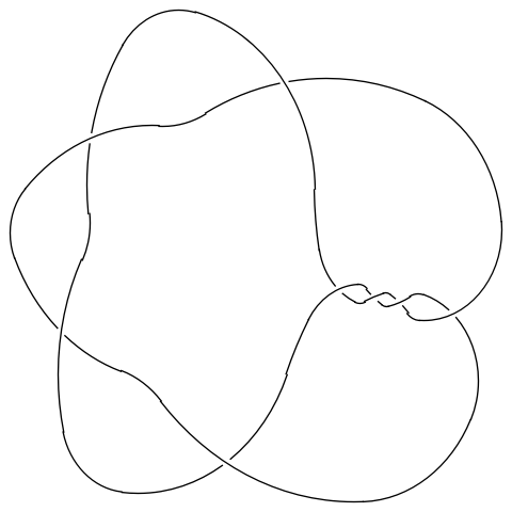
Crossing number: 8